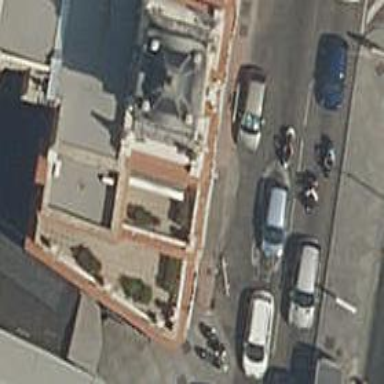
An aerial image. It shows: Part of building.